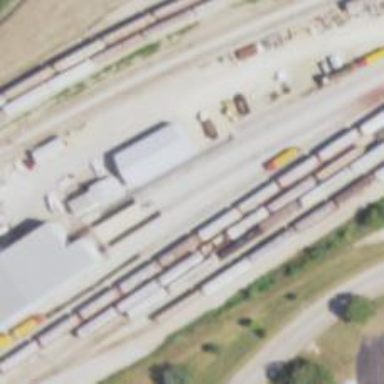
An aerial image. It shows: Railway siding with rails.